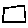
Label: square